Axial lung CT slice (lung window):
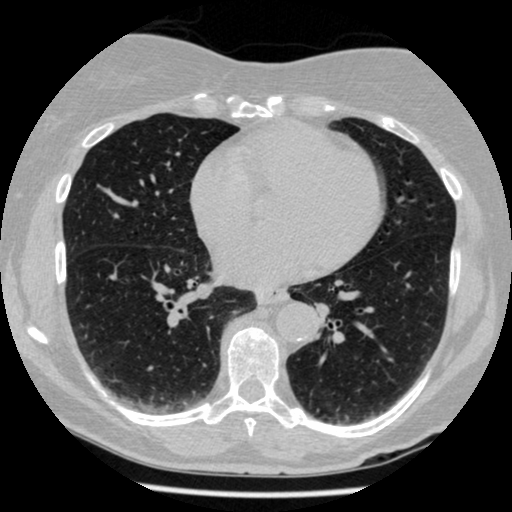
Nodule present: no